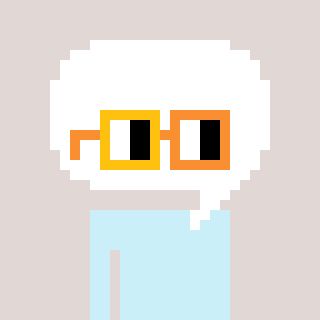
a pixel art character with square yellow and orange glasses, a speech bubble-shaped head and a darkbrown-colored body on a warm background